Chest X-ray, PA view. Patient: 24 years old, sex M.
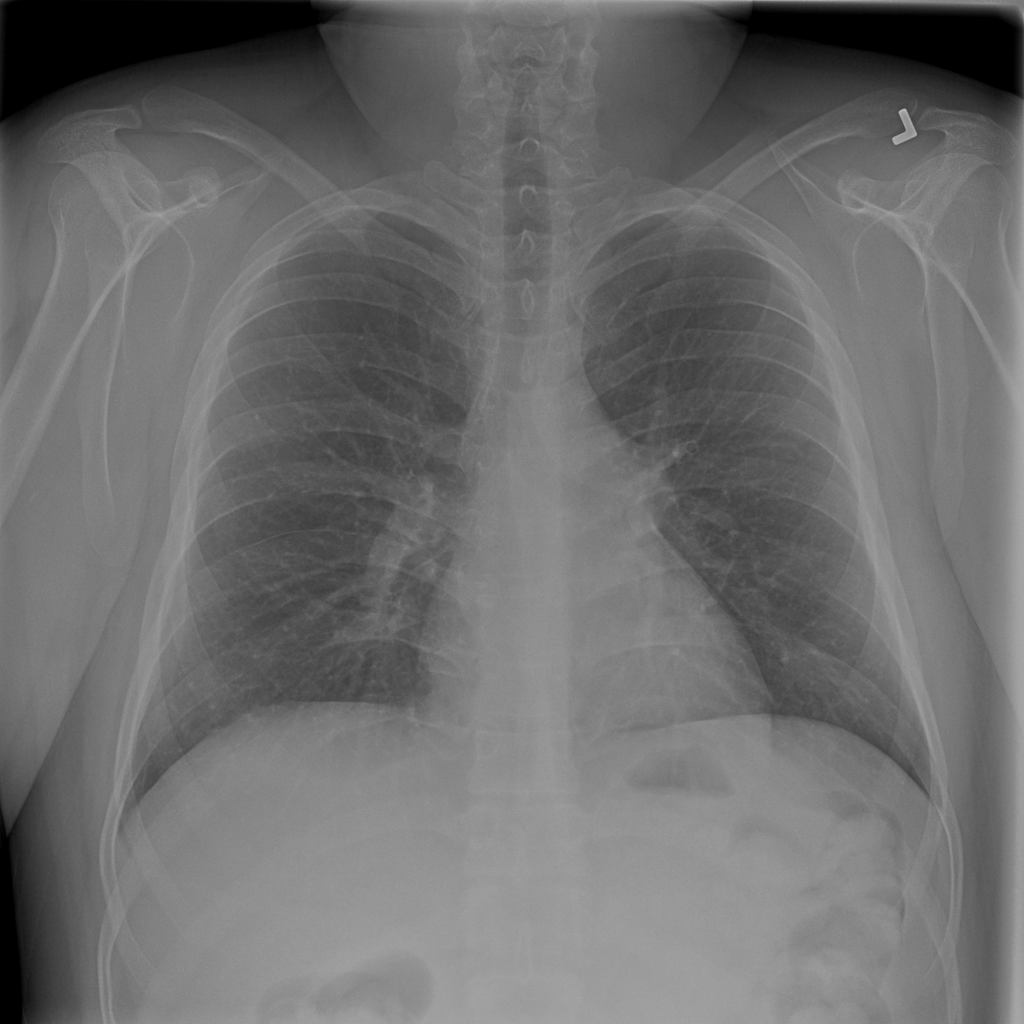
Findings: No Finding